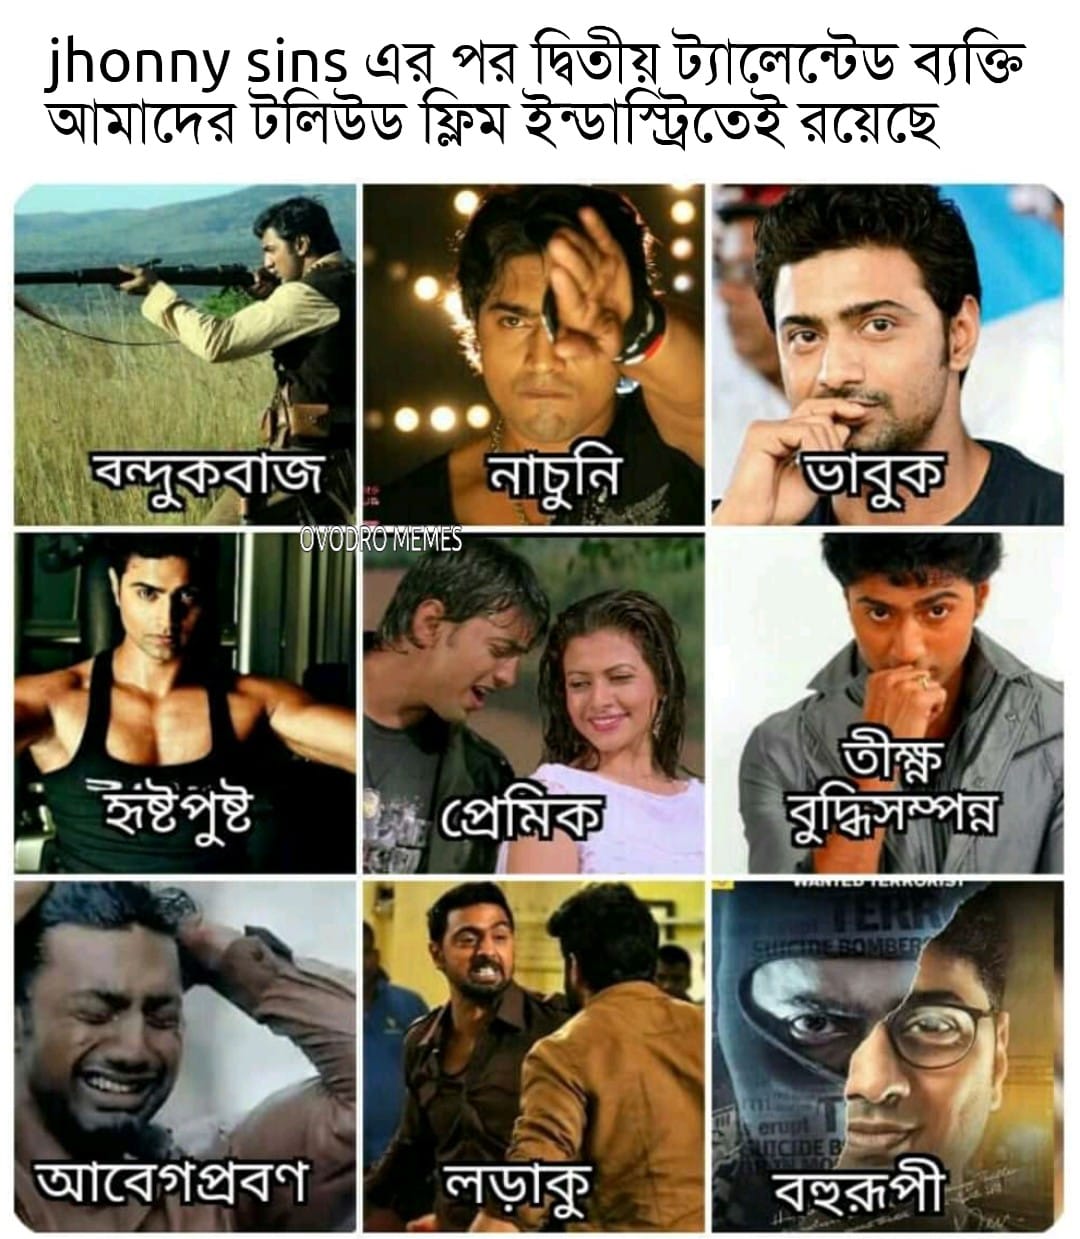
Caption: jhonny sins এর পর দ্বিতীয় ট্যালেন্টেড ব্যাক্তি আমাদের টলিউড ফ্লিম ইন্ডাষ্ট্রিতে রয়েছে     বন্দুকবাজ    নাচুনি    ভাবুক    হৃষ্টপুষ্ট    প্রেমিক    তীক্ষ্ণ বুদ্ধিসম্পন্ন  আবেগপ্রবণ    লড়াকু    বহুরুপী
Label: hate